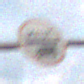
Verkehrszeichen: Mautpflicht
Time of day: SunriseSunset
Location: Outdoor (Nature)
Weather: PartlyCloudy
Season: NotSpecified
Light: Natural